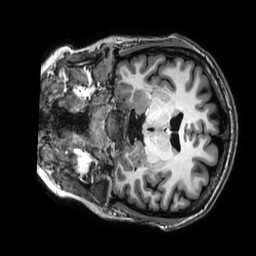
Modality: T1w
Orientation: coronal
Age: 26
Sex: female
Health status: healthy
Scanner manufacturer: philips
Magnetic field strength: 3 T
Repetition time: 0.009 s
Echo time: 0.003996 s